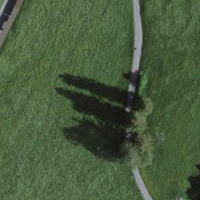
EUNIS habitat code: 24
Species observed at this site:
Galeopsis tetrahit